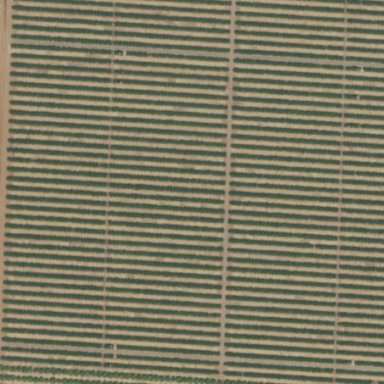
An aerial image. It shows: Orange orchard with rows of orange trees.